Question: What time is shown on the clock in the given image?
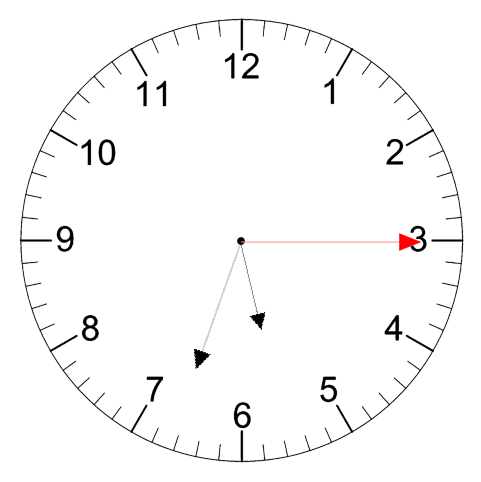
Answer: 05:33:15